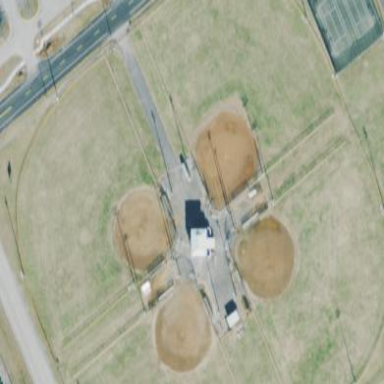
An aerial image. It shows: Baseball pitch for leisure land.